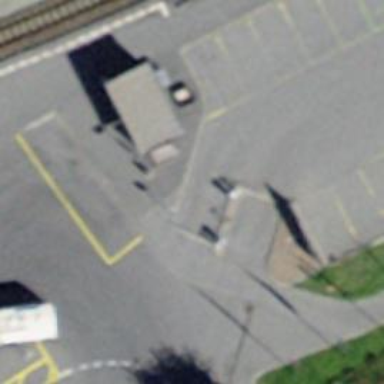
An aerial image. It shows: Lift gate barrier.